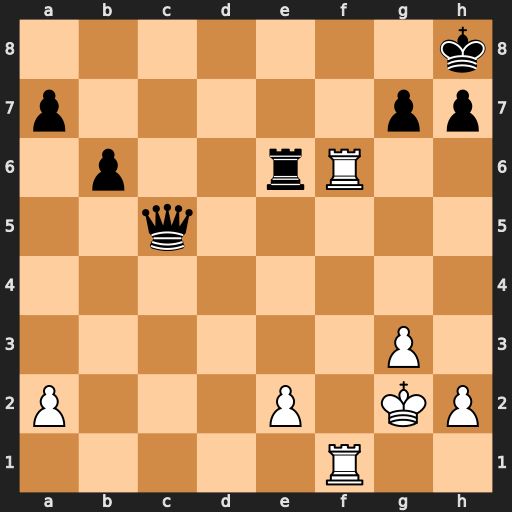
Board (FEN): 7k/p5pp/1p2rR2/2q5/8/6P1/P3P1KP/5R2
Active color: w
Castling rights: -
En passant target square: -
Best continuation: Rf8+ Qxf8 Rxf8#